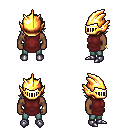
a pixel art fantasy rpg character, male body template, human, dark skin, maroon tunic, teal pants, white swoop hairstyle, gold helm, bracelets, metal boots, four views (front, back, left, right), 2x2 character sprite sheet, small pixel art, hard edges, no anti-aliasing